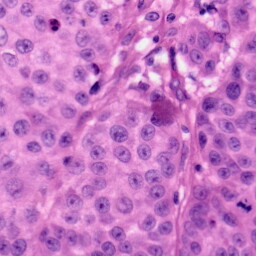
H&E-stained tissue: Skin